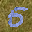
Label: 5